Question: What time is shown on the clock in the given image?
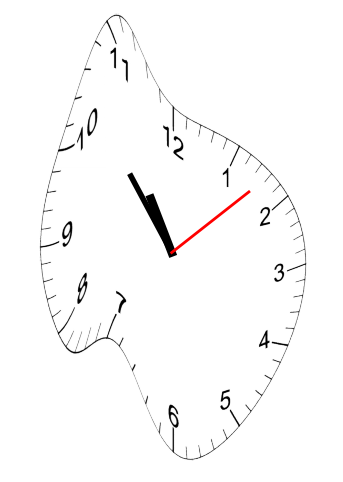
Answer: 10:53:08